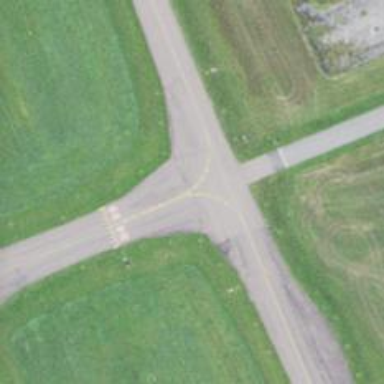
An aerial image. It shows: View of taxiway at the airport.